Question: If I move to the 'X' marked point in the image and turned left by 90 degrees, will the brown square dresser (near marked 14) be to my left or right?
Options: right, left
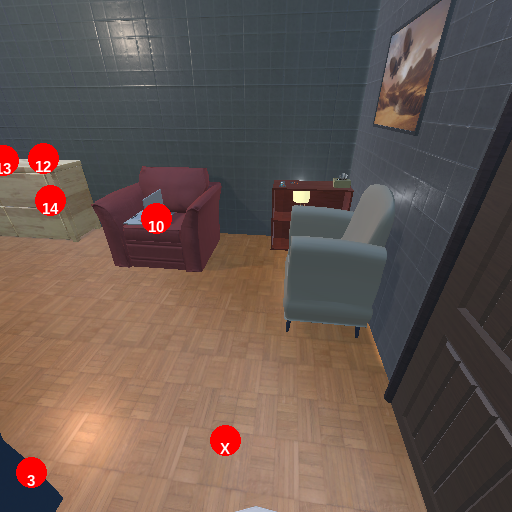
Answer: right